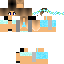
A female human skin with pale skin, wearing brown long hair dressed in a blue tshirt and red pants, featuring a closed mouth.